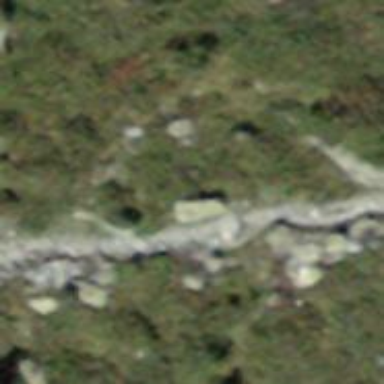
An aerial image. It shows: Path.